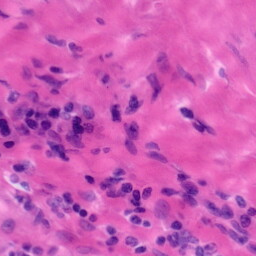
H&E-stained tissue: Tonsil